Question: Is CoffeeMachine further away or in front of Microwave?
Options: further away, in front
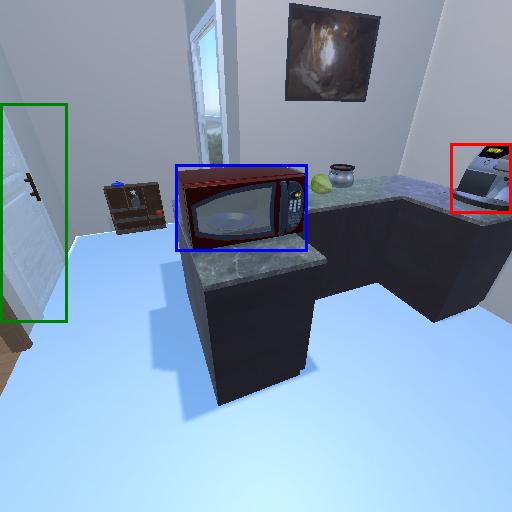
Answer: further away